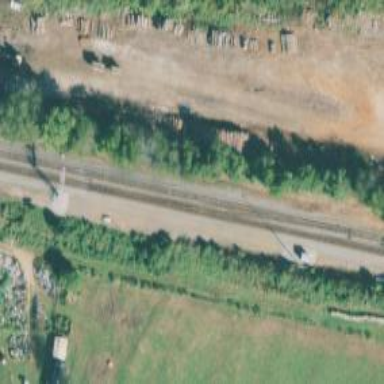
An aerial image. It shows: Railway track.